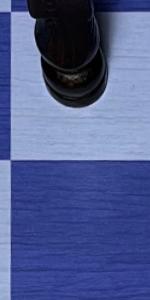
Label: Empty